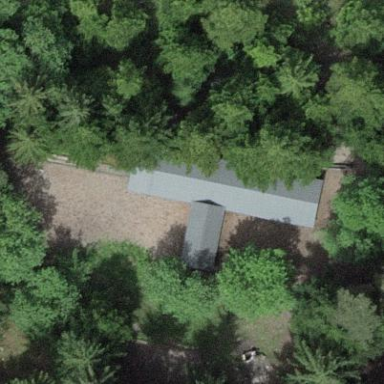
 providing place for outdoor activities."